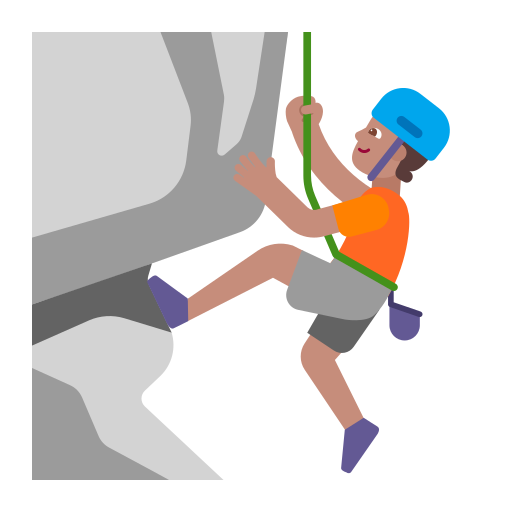
person climbing flat